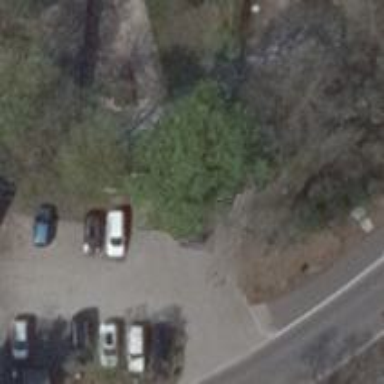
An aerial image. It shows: Emergency access point on the road.